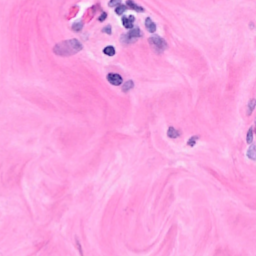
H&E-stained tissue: Breast